Question: '''
package sample;
import javafx.application.Application;
import javafx.scene.Scene;
import javafx.scene.control.TextArea;
import javafx.stage.Stage;
import java.util.stream.IntStream;
public class Main extends Application {
@Override
public void start(Stage primaryStage) throws Exception{
final StringBuilder sb = new StringBuilder();
IntStream.range(1, 100).forEach(i -> sb.append("Line " + i + "
"));
TextArea ta = new TextArea();
ta.setText(sb.toString());
//how to I get line 30 at top of the visible textarea
double someValue = 0;
ta.setScrollTop(someValue);
primaryStage.setTitle("Hello World");
primaryStage.setScene(new Scene(ta, 300, 300));
primaryStage.show();
}
public static void main(String[] args) {
launch(args);
}
'''
}
How do I get line 30 at top of the visible textarea?
I think 'someValue' should be relative to the total height which can be scrolled
But what is the total height that can be scrolled

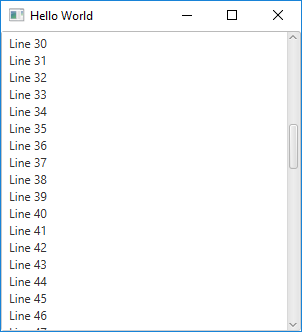
Answer: This is a bit tricky. We could just determine each line height and call 'ta.setScrollTop((line - 1) * lineHeight);', but we do not know what line spacing 'TextArea' uses.
But I found that 'TextAreaSkin' contains public methods for determining bounds for any selected character, we just need to know its index.
'''
@Override
public void start(Stage primaryStage) throws Exception{
final StringBuilder sb = new StringBuilder();
IntStream.range(1, 100).forEach(i -> sb.append("Line " + i + "
"));
TextArea ta = new TextArea();
ta.setText(sb.toString());
// TextArea did not setup its skin yet, so we can't use it right now.
// We just append our task to the user tasks queue.
Platform.runLater(() -> {
// Define desired line
final int line = 30;
// Index of the first character in line that we look for.
int index = 0;
// for this example following line will work:
// int index = ta.getText().indexOf("Line " + line);
// for lines that do not contain its index we rely on "
" count
int linesEncountered = 0;
boolean lineFound = false;
for (int i = 0; i < ta.getText().length(); i++) {
// count characters on our way to our desired line
index++;
if(ta.getText().charAt(i) == '
') {
// next line char encountered
linesEncountered++;
if(linesEncountered == line-1) {
// next line is what we're looking for, stop now
lineFound = true;
break;
}
}
}
// scroll only if line found
if(lineFound) {
// Get bounds of the first character in the line using internal API (see comment below the code)
Rectangle2D lineBounds = ((com.sun.javafx.scene.control.skin.TextAreaSkin) ta.getSkin()).getCharacterBounds(index);
// Scroll to the top-Y of our line
ta.setScrollTop(lineBounds.getMinY());
}
});
primaryStage.setTitle("Hello World");
primaryStage.setScene(new Scene(ta, 300, 300));
primaryStage.show();
}
'''
This solution works on Java 8, on 9+ 'TextAreaSkin' was moved to the public package, so everything you need to make it work is to replace 'com.sun.javafx.scene.control.skin.TextAreaSkin' with 'javafx.scene.control.skin.TextAreaSkin'